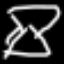
Label: hourglass